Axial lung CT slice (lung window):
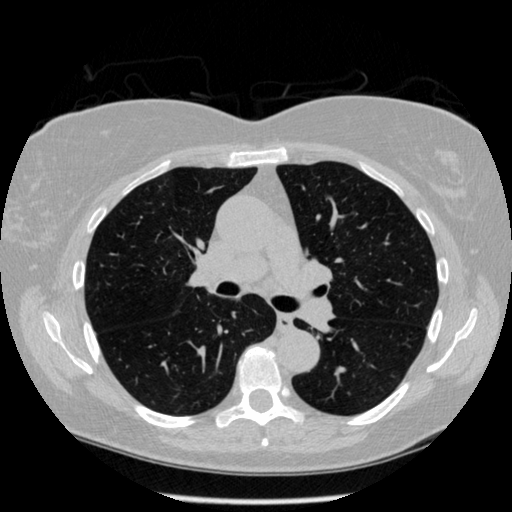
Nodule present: no